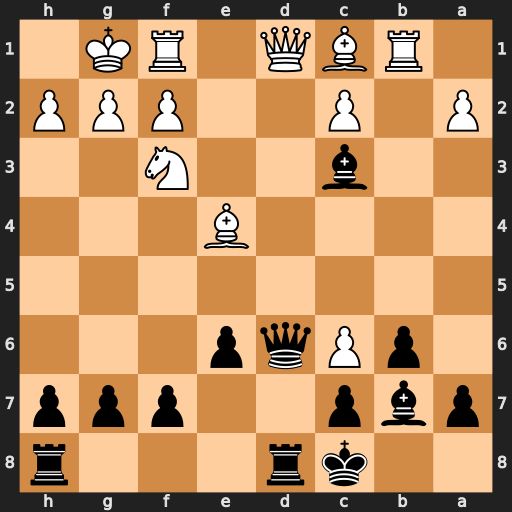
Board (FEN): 2kr3r/pbp2ppp/1pPqp3/8/4B3/2b2N2/P1P2PPP/1RBQ1RK1
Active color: b
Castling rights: -
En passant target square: -
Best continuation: Qxd1 cxb7+ Kb8